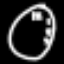
Label: clock